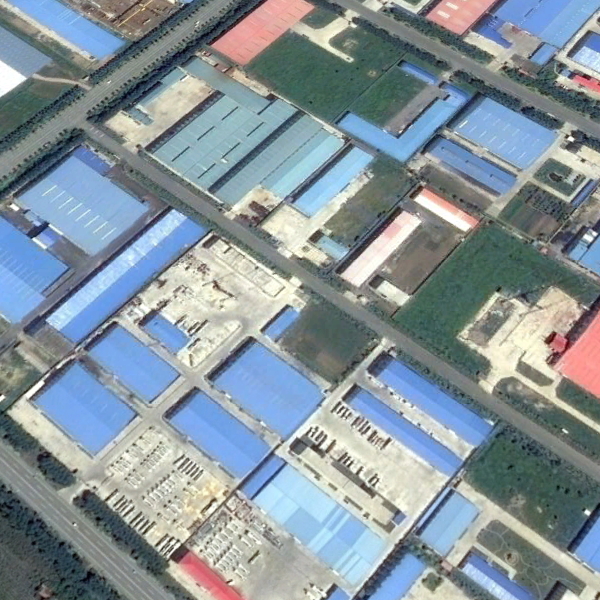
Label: Industrial